Question: I am trying to read the following image

But it is showing IIOException.
Here is the code:
'''
Image image = null;
URL url = new URL("http://bks6.books.google.ca/books?id=5VTBuvfZDyoC&printsec=frontcover&img=1& zoom=5&edge=curl&source=gbs_api");
image = ImageIO.read(url);
jXImageView1.setImage(image);
'''
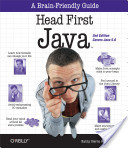
Answer: You are getting an 'HTTP 400' (Bad Request) error because there is a 'space' in your URL. If you fix it (before the 'zoom' parameter), you will get an 'HTTP 401' error (Unauthorized).
Maybe you need some HTTP header to identify your download as a recognised browser (use the "User-Agent" header) or additional authentication parameter.
For the User-Agent example, then use the <URL> using the connection inputstream:
'''
URLConnection connection = url.openConnection();
connection.setRequestProperty("User-Agent", "xxxxxx");
'''
Use whatever needed for 'xxxxxx'